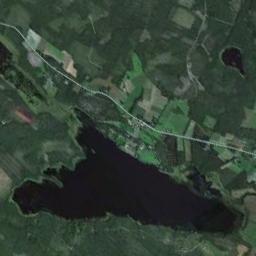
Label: lake